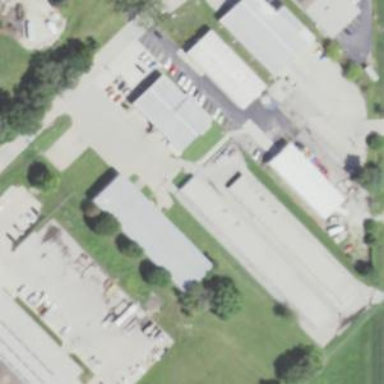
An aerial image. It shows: Warehouse.